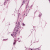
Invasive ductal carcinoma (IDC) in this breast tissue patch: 1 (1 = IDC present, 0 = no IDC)